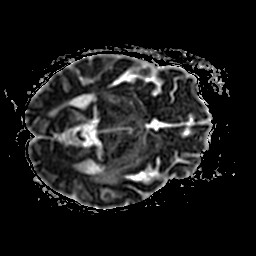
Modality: ADC
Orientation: axial
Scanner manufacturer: ge
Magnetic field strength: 1.5 T
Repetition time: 7.15 s
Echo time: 0.0997 s